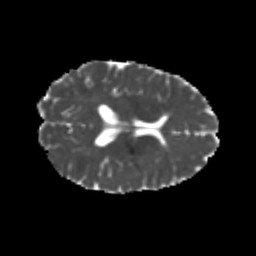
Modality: MD
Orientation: axial
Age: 26
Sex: female
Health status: healthy
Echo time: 0.074 s